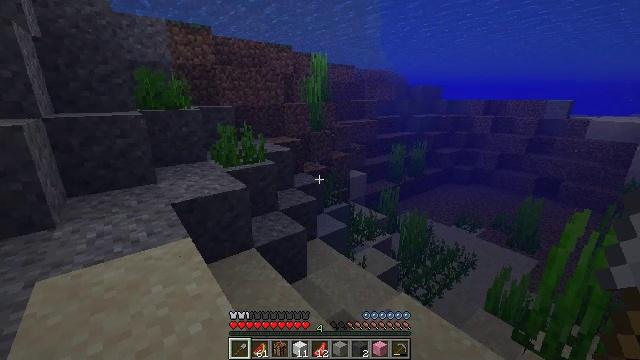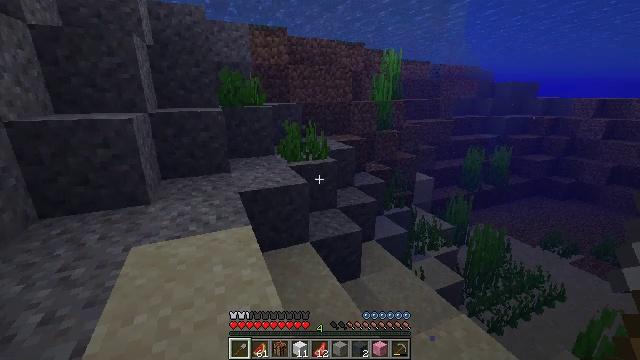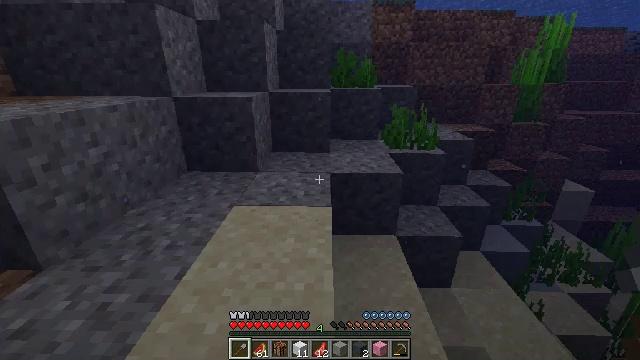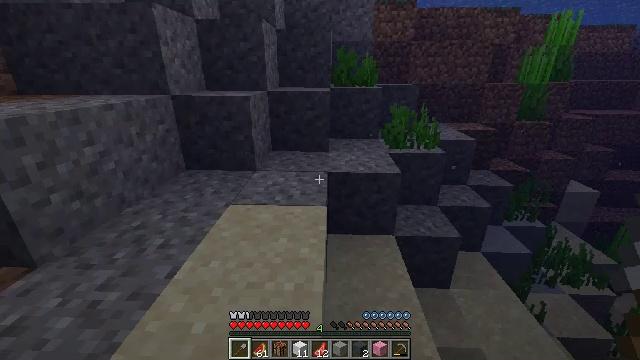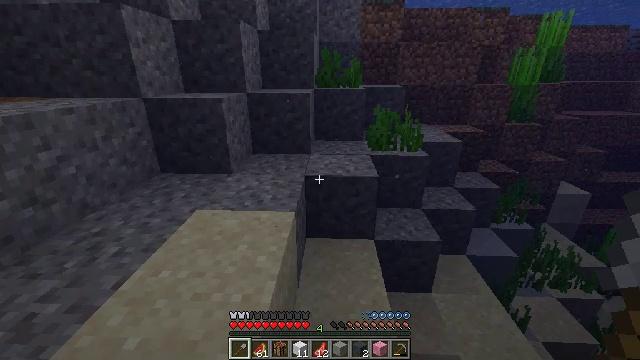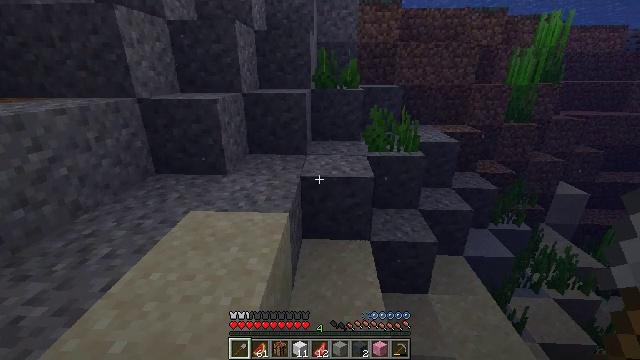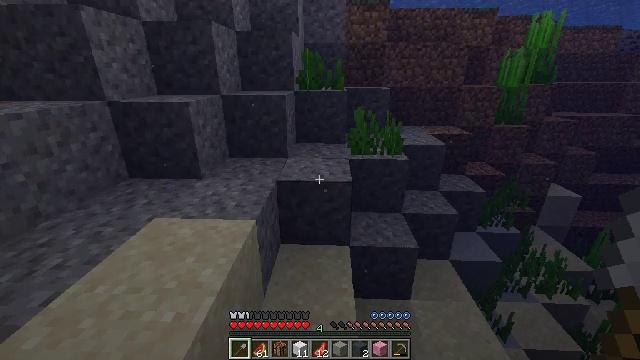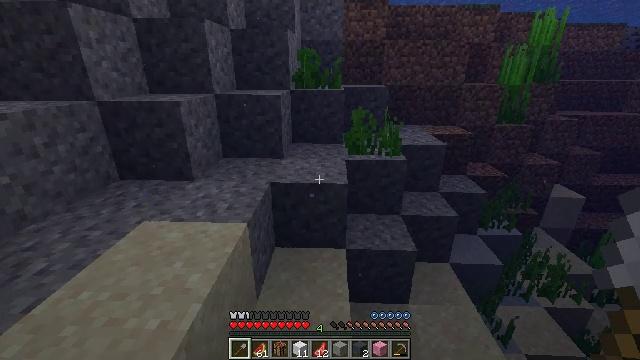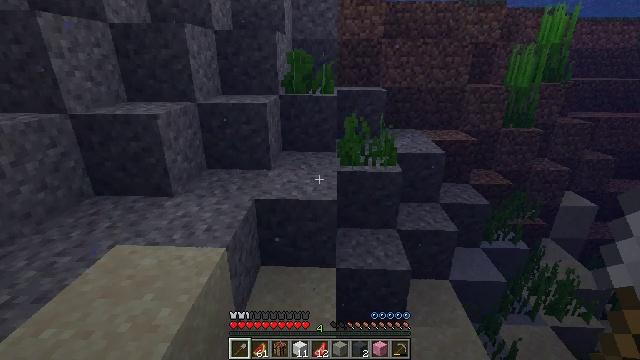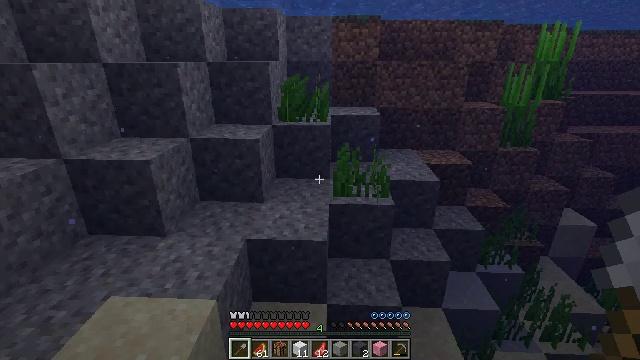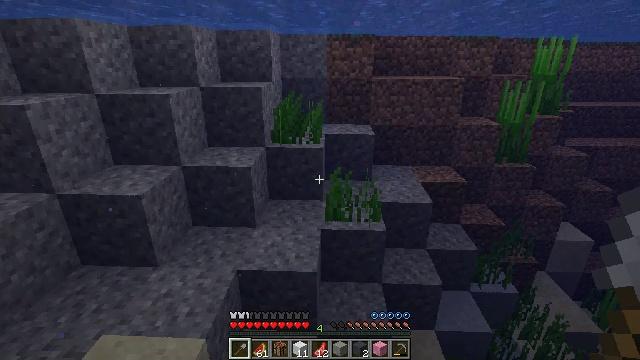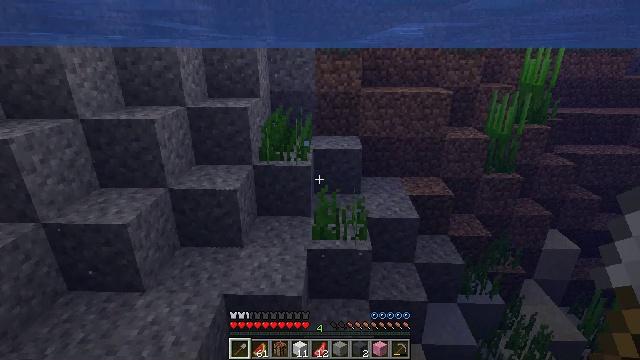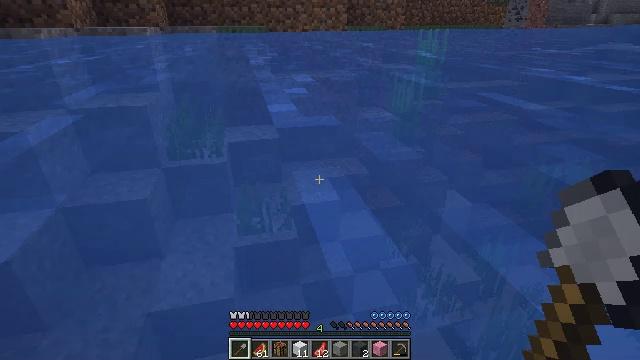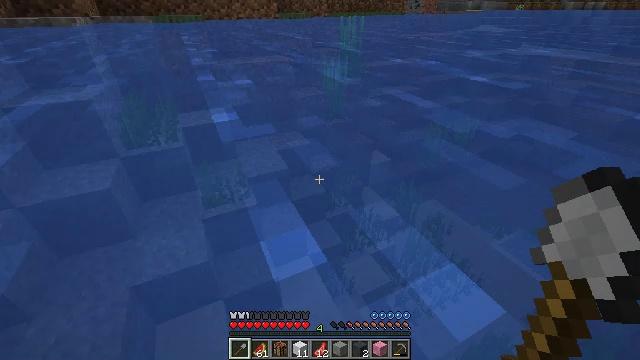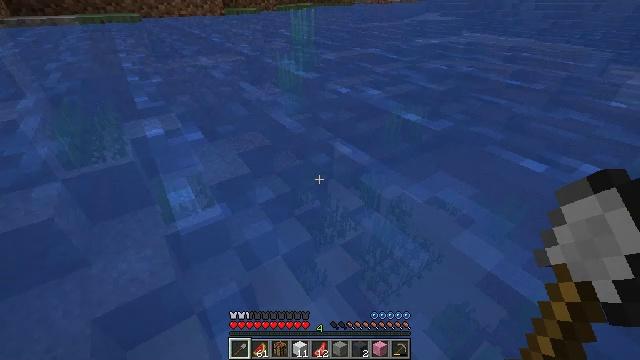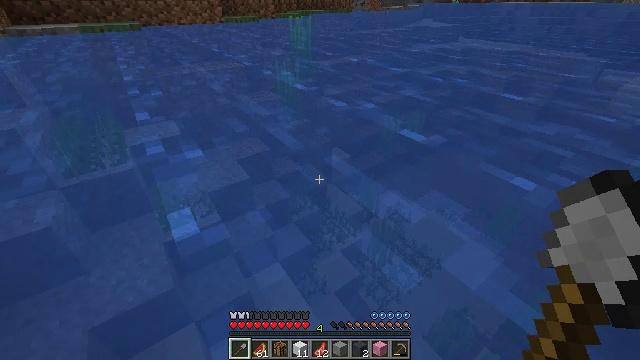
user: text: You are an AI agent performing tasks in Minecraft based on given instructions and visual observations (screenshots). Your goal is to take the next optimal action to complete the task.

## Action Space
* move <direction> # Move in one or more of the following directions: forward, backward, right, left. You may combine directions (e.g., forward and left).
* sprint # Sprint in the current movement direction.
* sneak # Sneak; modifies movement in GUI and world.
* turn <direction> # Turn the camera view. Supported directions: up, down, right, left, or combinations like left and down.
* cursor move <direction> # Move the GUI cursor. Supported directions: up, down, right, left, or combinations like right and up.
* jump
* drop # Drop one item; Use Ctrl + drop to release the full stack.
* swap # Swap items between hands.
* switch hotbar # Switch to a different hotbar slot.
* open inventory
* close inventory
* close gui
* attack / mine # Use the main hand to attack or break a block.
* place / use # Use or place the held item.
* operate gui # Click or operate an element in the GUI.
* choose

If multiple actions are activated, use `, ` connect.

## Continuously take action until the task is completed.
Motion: motion action
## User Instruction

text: Clear the seagrass to get an item.
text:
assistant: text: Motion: move forward and move right, turn left, jump
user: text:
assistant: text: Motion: move forward and move right, turn left and down, jump
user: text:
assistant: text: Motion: move forward and move right, jump
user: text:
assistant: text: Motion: move forward and move right, jump
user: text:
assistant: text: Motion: move forward and move right, jump
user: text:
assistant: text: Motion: move right, jump
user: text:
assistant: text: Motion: move right, jump
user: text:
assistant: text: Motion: move right, jump
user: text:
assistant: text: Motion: jump
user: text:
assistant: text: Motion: jump
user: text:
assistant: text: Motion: jump
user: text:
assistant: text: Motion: turn right and down, jump
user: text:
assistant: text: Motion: turn right and down, jump
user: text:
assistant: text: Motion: turn right and down, jump
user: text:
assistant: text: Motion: jump
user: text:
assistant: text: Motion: jump
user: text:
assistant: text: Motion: jump
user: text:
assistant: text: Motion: jump
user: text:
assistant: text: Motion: jump
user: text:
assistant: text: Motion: jump
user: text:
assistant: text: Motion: move forward, turn right, jump
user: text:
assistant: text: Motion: move forward, turn right and up, jump
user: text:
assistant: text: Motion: move forward, turn right and up, jump
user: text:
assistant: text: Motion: move forward, turn right, jump
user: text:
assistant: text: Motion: move forward, jump
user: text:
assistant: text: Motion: move forward and move left, jump
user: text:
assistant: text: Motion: move forward and move left, jump
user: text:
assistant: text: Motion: move forward and move left, jump
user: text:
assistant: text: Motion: move forward and move left, jump
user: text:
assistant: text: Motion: move forward and move left, jump